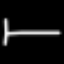
Label: bed